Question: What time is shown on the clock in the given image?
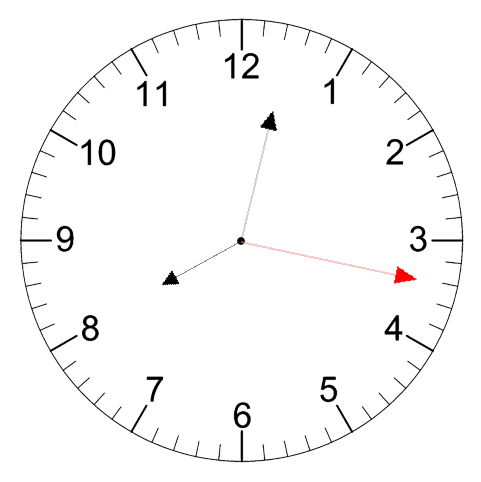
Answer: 08:02:17